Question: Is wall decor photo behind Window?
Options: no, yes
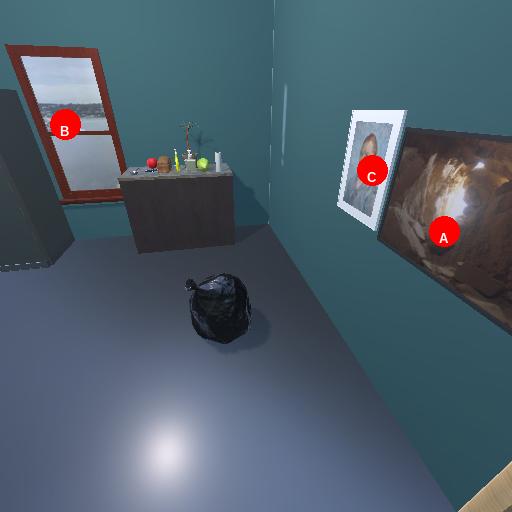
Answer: no